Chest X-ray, AP view. Patient: 51 years old, sex M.
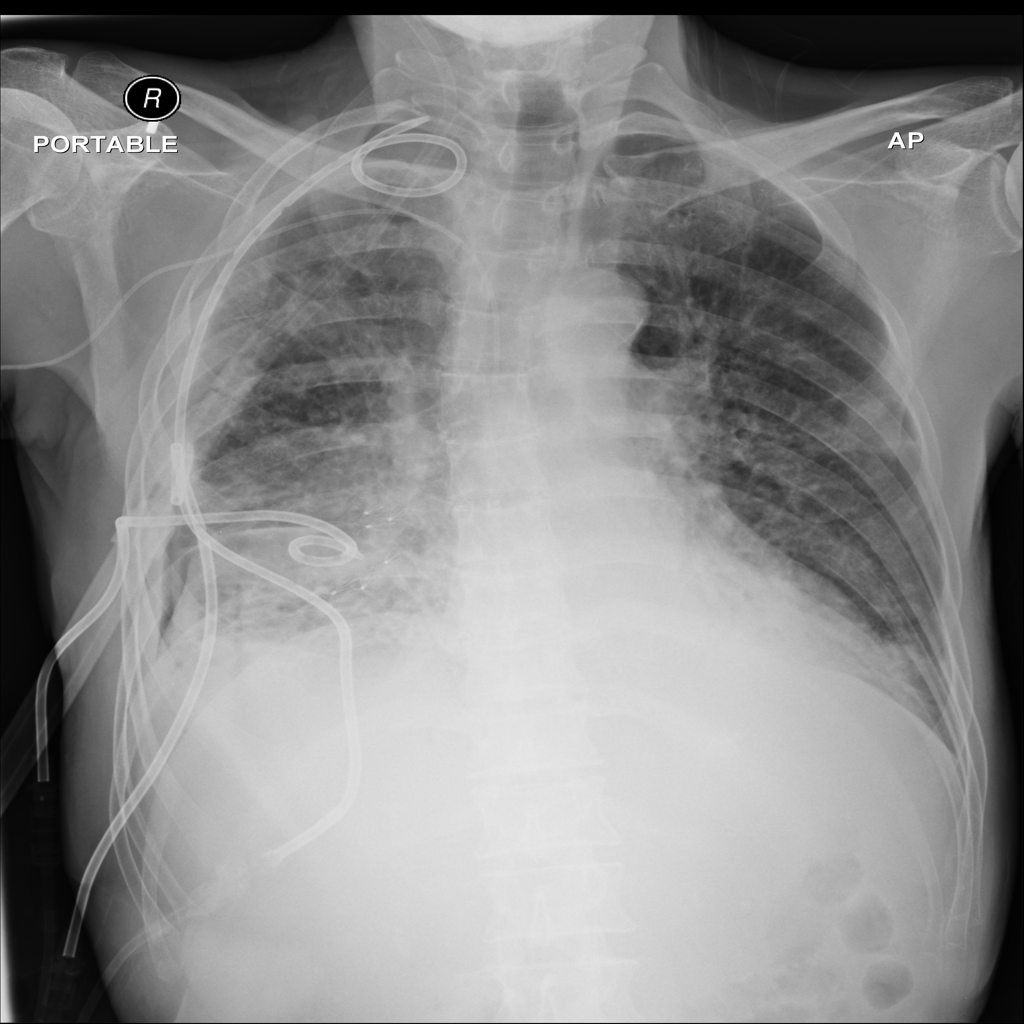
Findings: Effusion, Infiltration, Pneumothorax